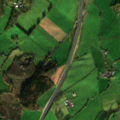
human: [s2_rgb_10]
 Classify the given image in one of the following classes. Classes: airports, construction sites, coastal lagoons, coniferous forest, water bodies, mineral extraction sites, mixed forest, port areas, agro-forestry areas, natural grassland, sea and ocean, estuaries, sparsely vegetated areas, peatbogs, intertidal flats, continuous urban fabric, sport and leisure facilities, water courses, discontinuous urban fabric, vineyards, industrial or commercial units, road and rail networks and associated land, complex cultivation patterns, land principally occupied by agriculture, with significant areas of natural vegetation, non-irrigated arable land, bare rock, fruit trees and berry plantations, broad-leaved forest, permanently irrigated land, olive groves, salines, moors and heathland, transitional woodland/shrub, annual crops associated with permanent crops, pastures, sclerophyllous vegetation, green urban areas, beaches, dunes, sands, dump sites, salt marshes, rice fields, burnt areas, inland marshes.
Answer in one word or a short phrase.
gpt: road and rail networks and associated land, pastures